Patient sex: M
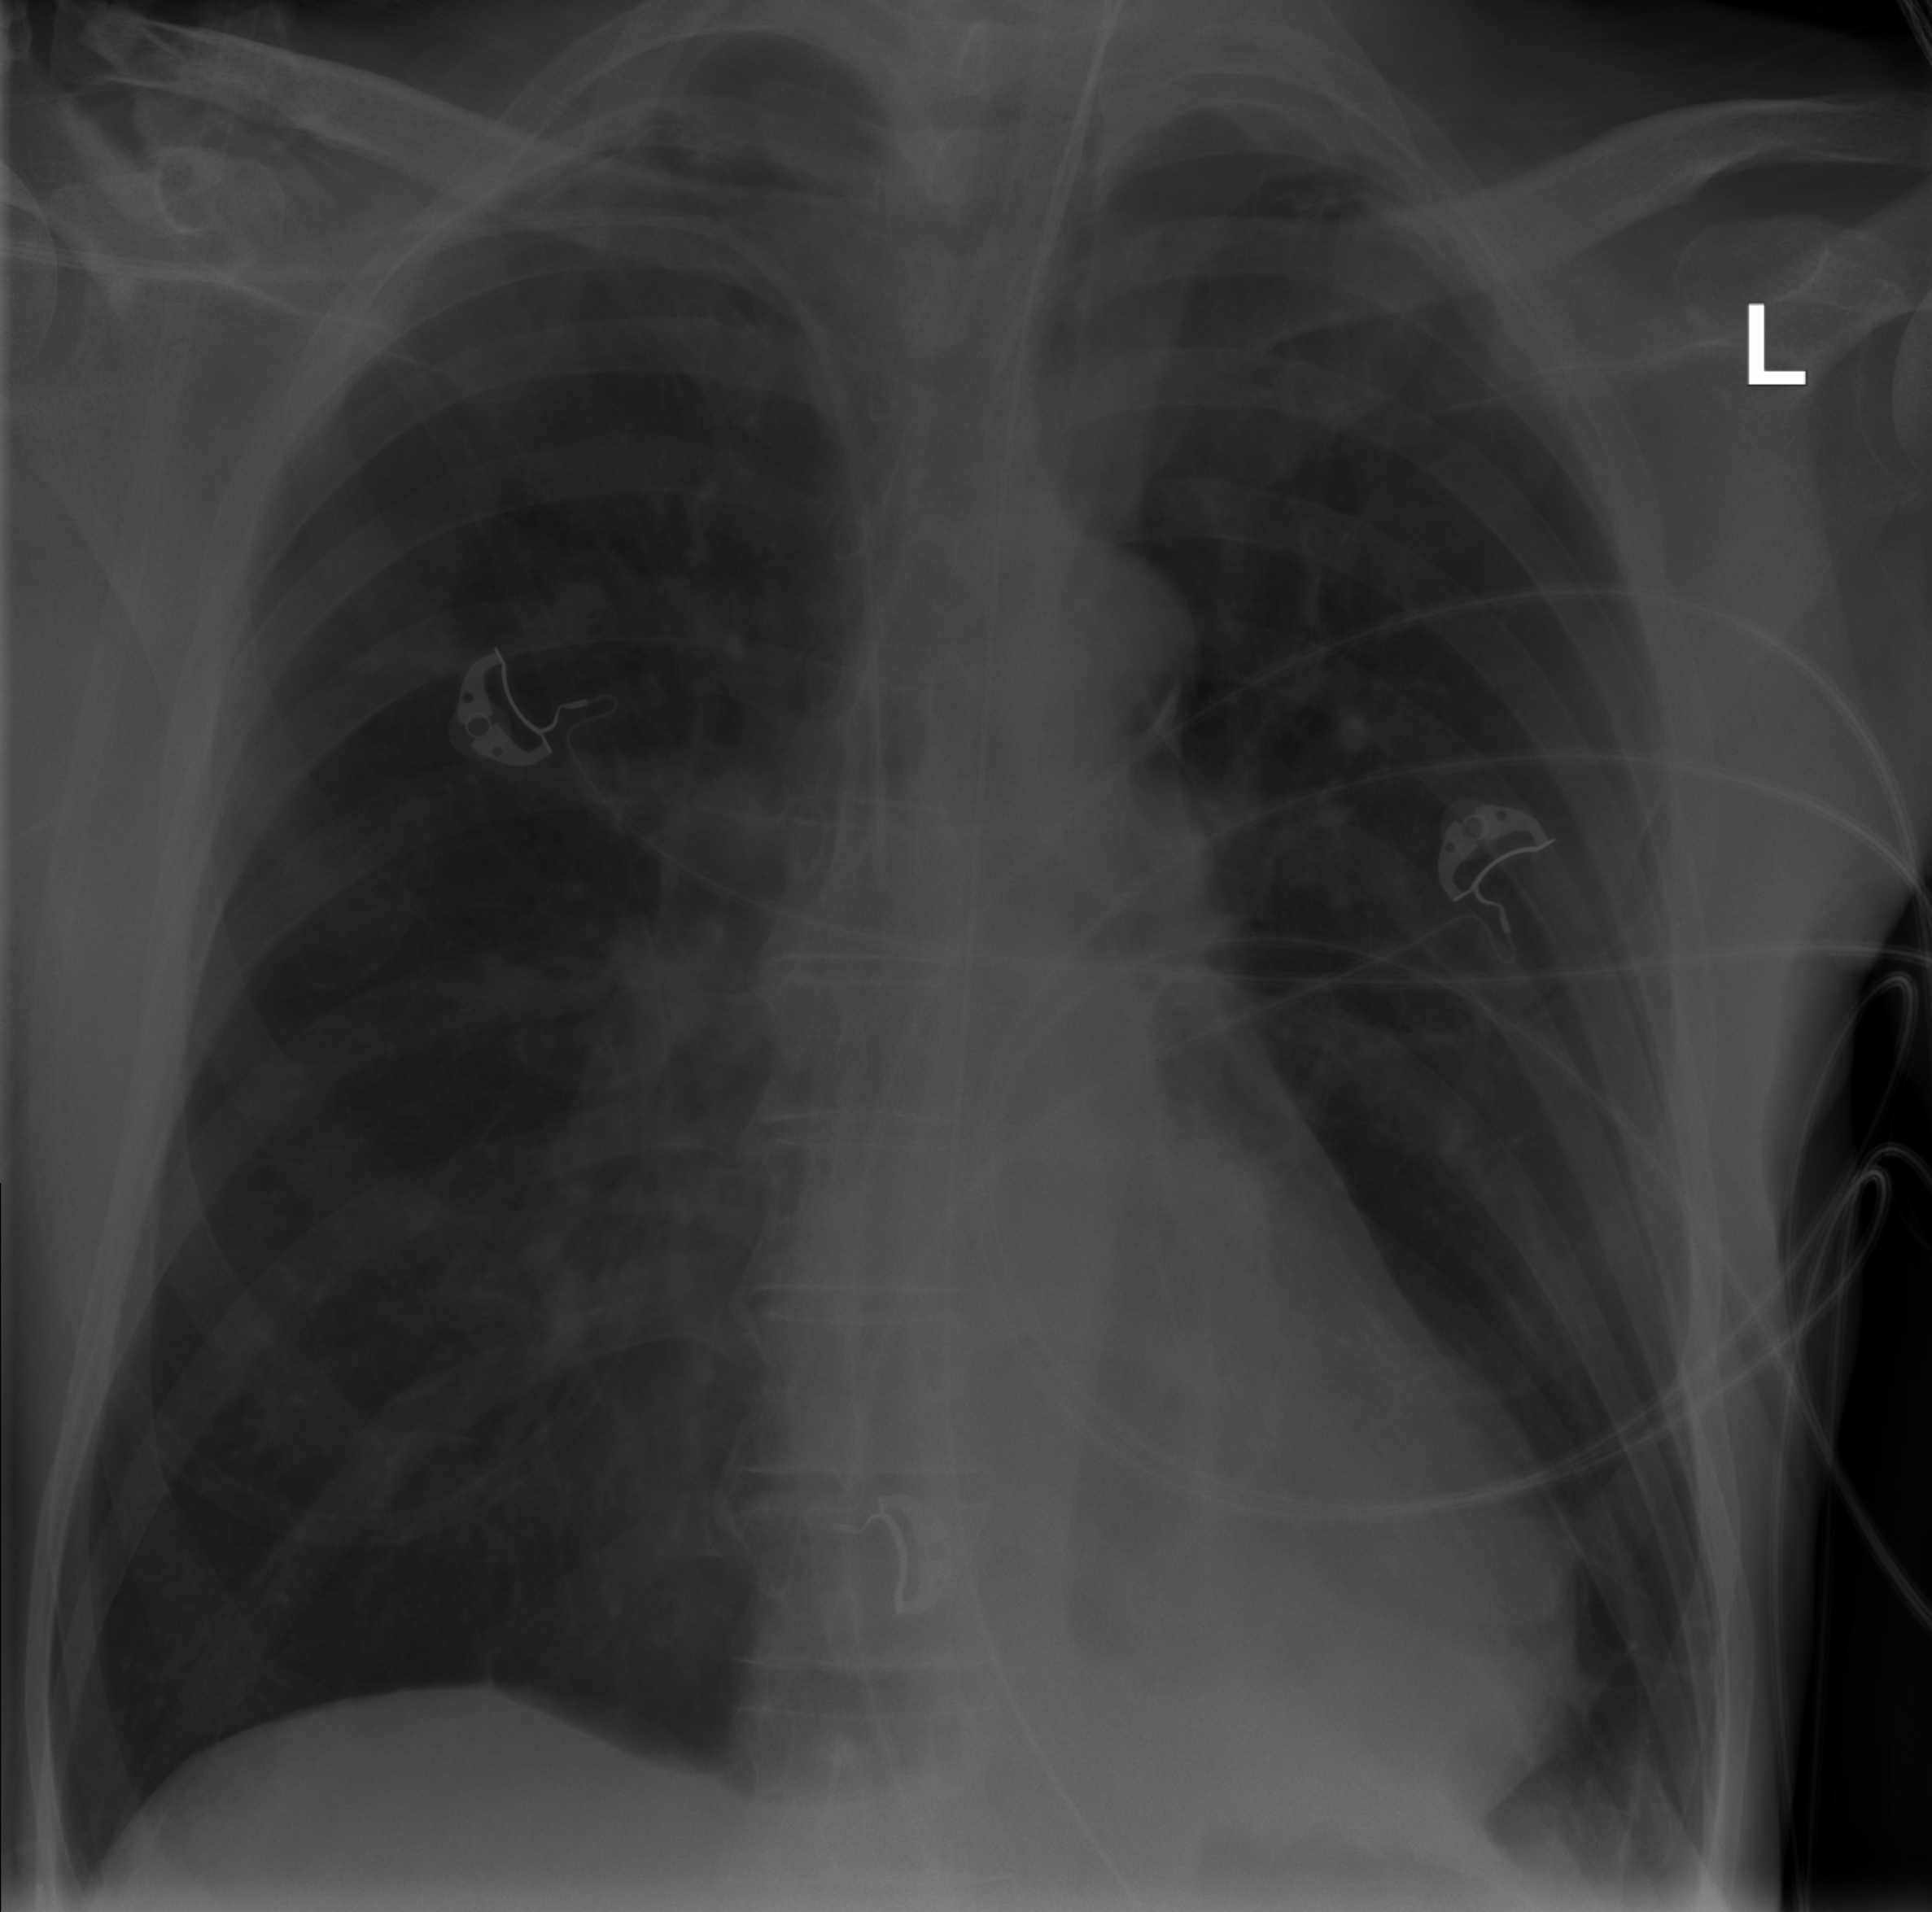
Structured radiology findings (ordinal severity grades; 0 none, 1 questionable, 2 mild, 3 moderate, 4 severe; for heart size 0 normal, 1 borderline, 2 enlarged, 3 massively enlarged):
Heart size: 0
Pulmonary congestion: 0
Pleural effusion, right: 0
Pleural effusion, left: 0
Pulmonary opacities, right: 2
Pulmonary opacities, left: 0
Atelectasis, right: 0
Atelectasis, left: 2